Field crop: maize
Growth stage: 2
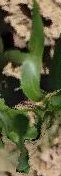
Species: maize